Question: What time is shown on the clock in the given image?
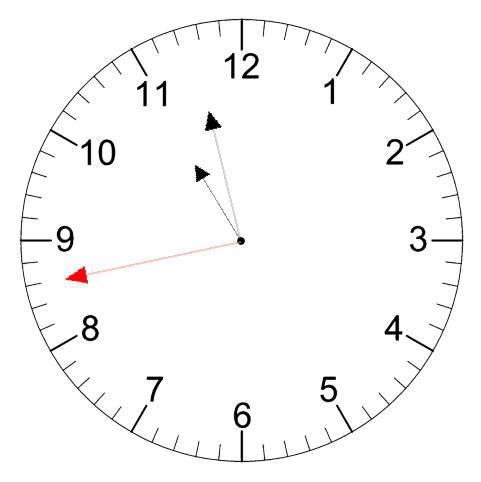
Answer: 10:57:43